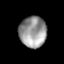
Tissue: lung
Cell type: Epithelial cells
Senescence score: 0.1663
Nuclear area (px): 827
Mean DAPI intensity: 150.819